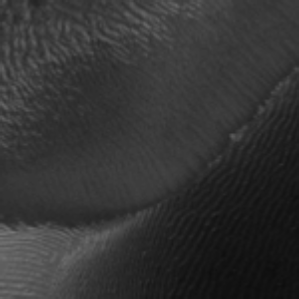
Label: frost